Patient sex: F
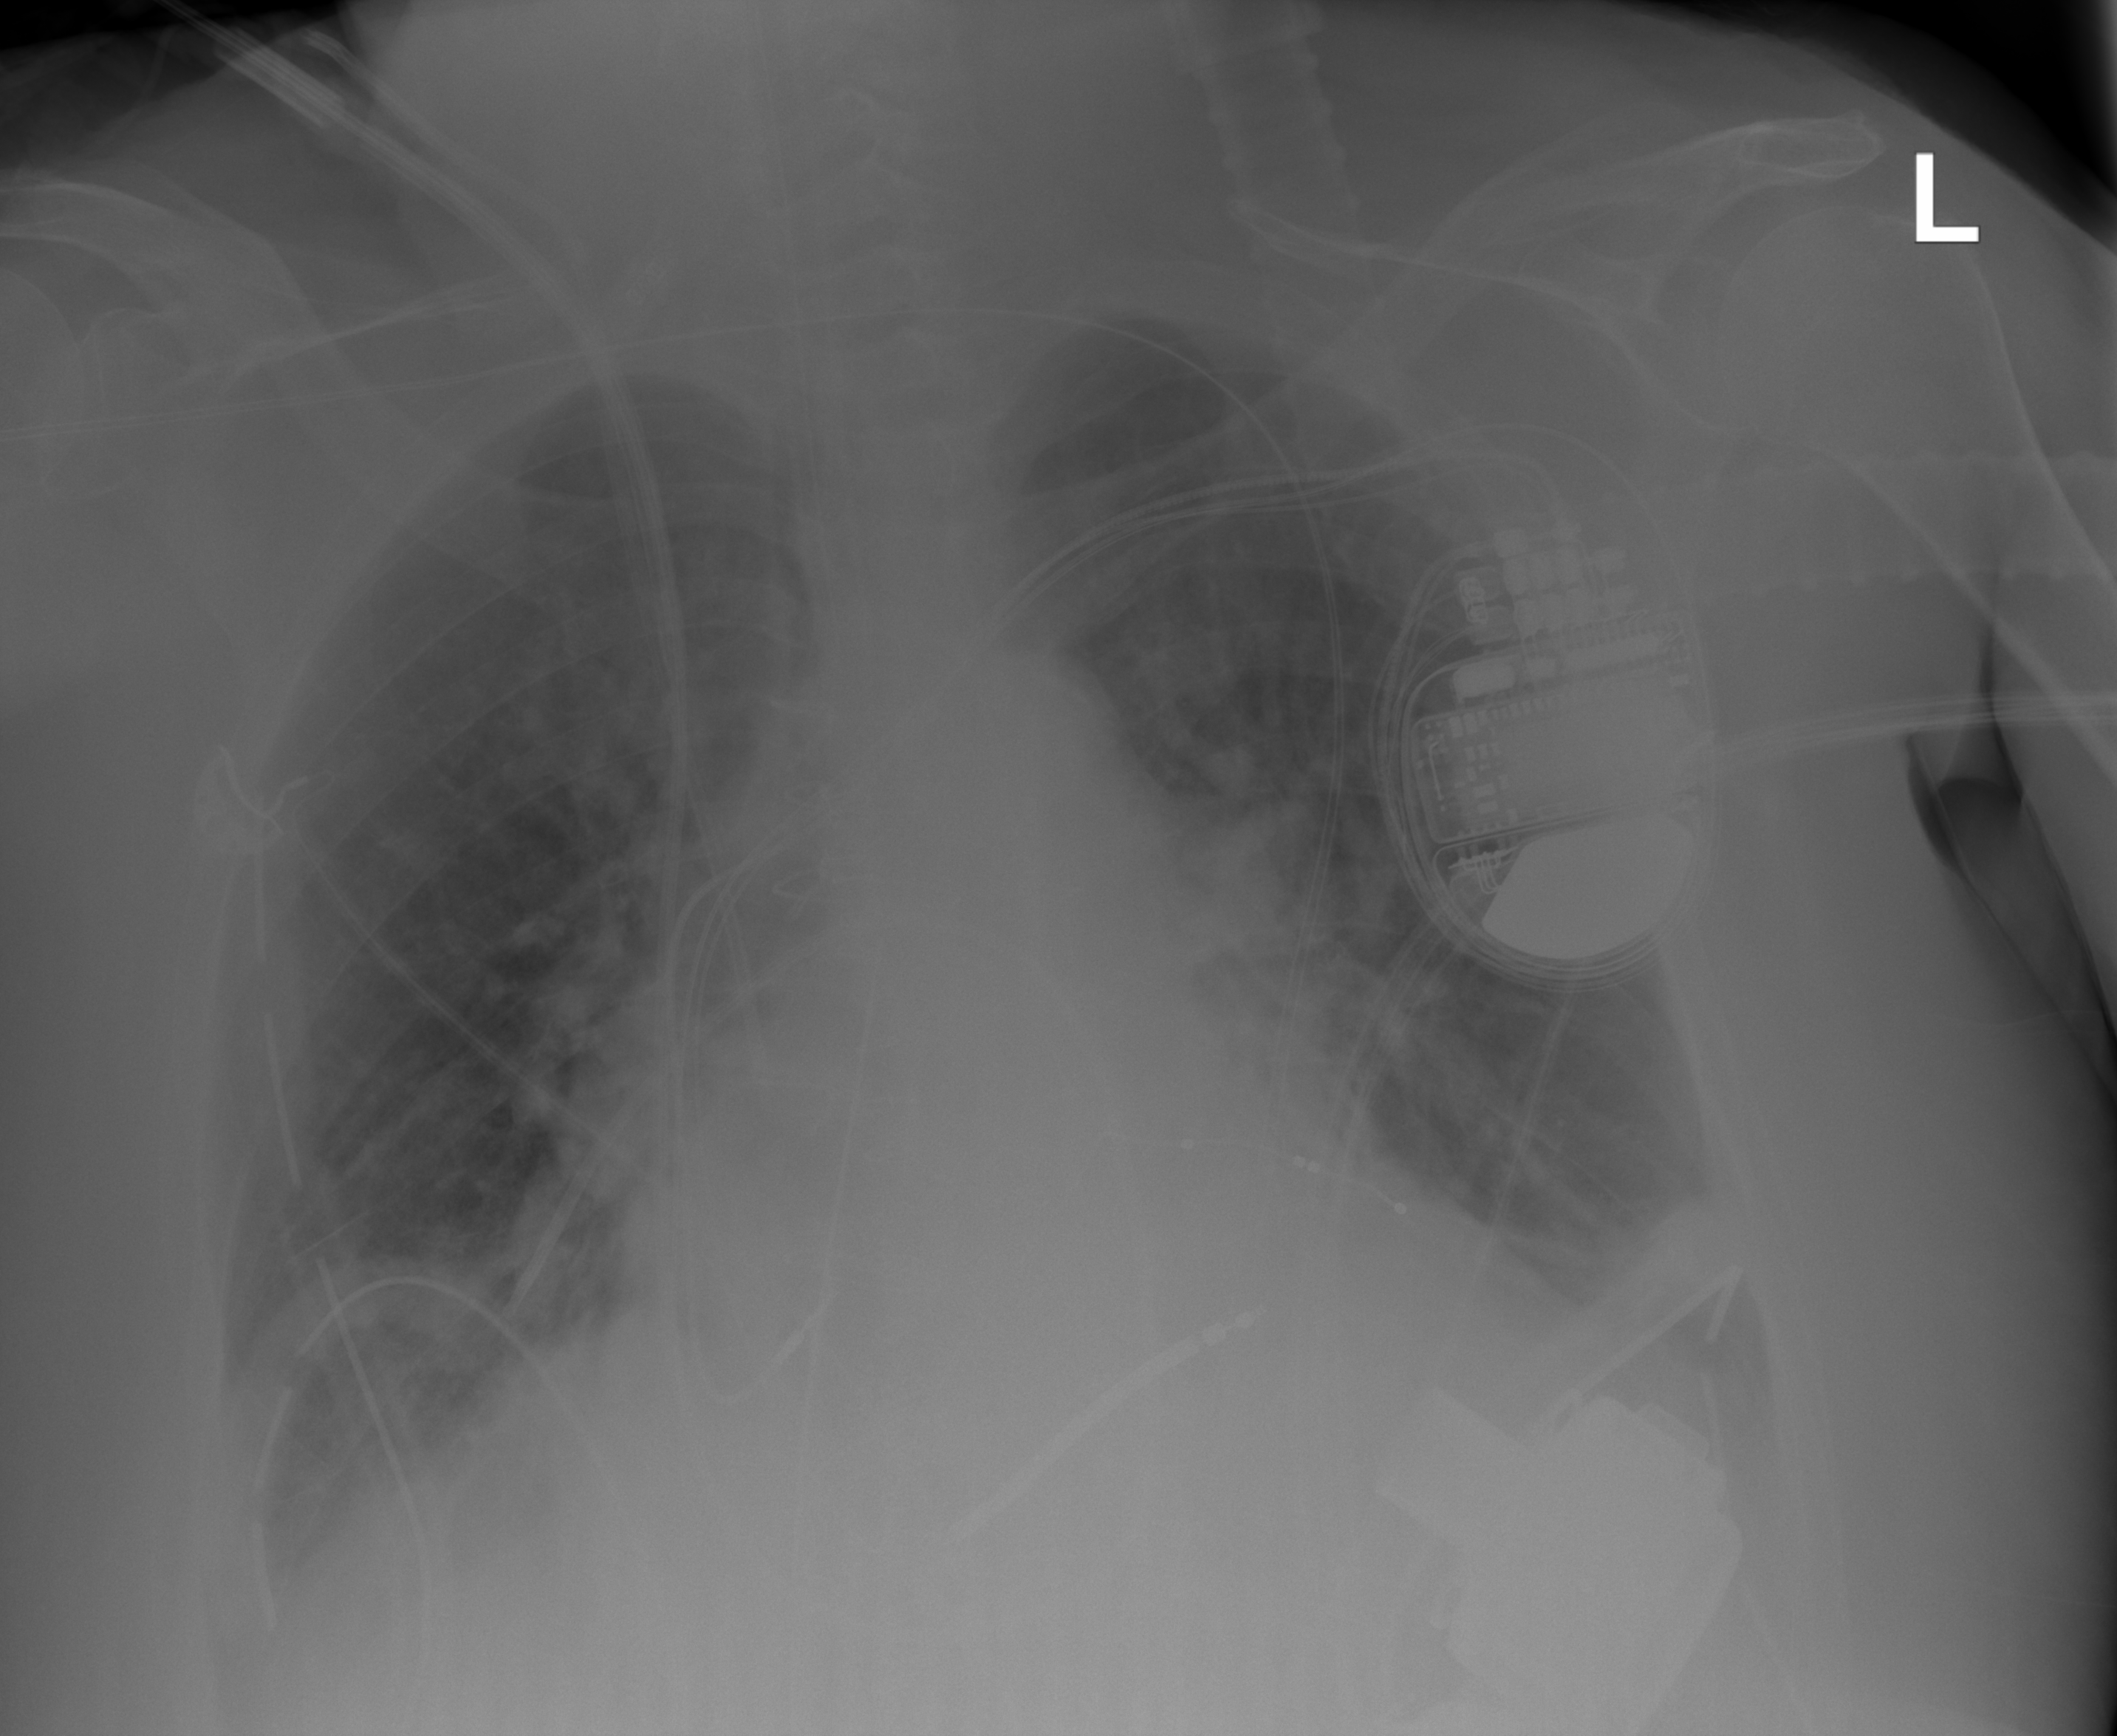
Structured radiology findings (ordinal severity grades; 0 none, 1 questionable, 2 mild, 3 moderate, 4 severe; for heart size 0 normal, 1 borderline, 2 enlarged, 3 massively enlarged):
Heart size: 2
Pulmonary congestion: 2
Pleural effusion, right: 2
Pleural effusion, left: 2
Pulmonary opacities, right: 2
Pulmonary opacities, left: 2
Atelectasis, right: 0
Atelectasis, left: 2